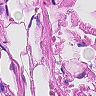
Metastatic tissue present: no